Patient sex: M
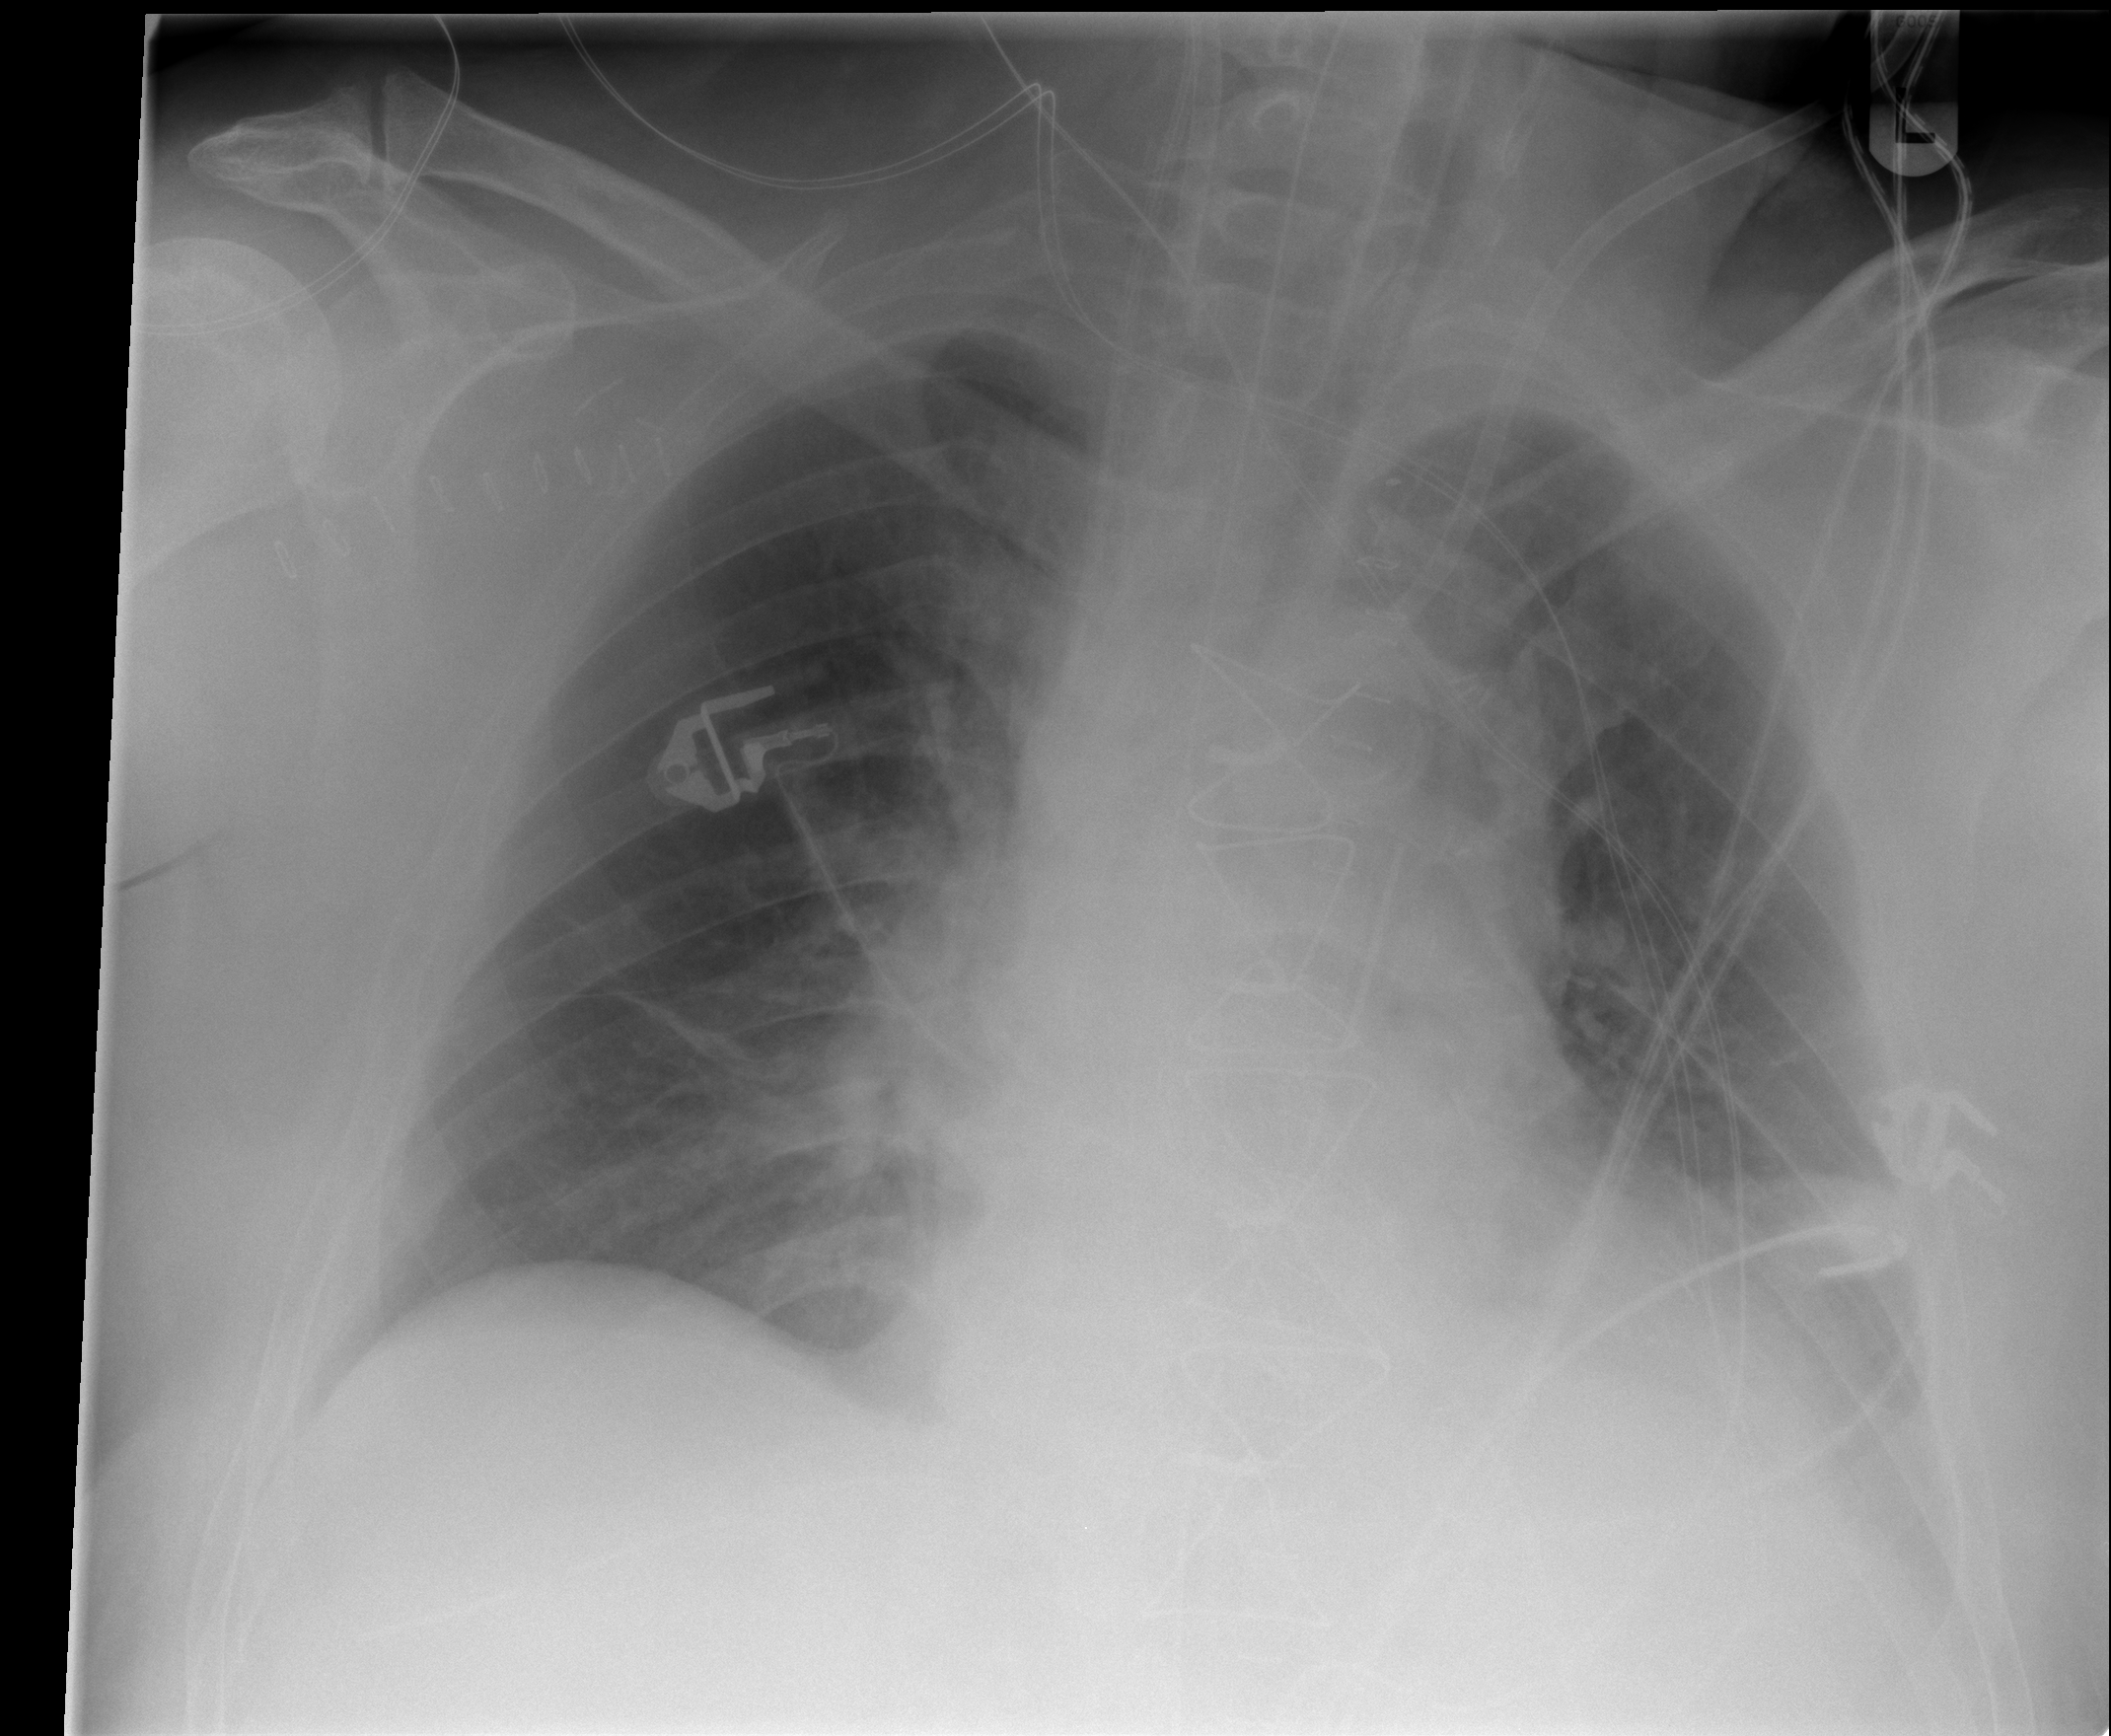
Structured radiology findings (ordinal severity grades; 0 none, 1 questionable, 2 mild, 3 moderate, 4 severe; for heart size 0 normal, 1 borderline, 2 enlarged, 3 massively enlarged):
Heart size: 2
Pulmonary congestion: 2
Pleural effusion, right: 0
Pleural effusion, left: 2
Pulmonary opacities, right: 0
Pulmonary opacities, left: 0
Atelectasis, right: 0
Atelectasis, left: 2